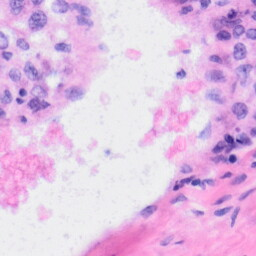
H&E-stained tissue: Liver